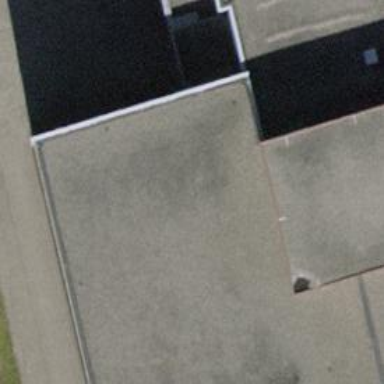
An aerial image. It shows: Kindergarten.